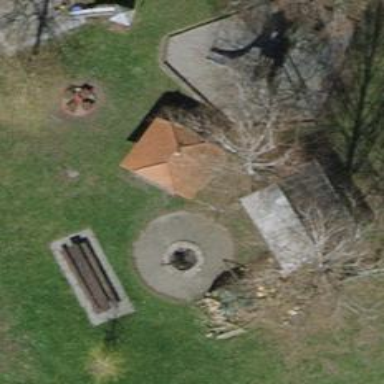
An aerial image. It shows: Barbecue facility.